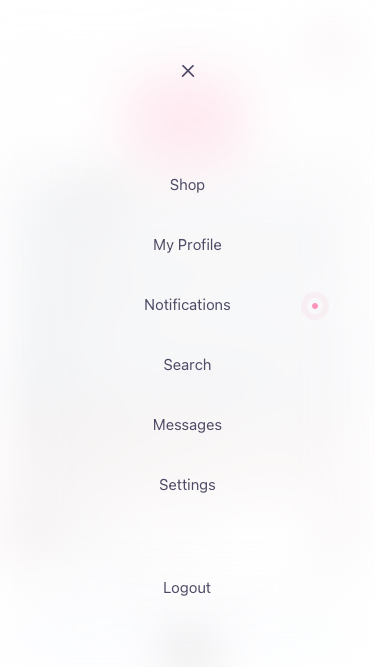
Text in this UI design:
Shop
My Profile
Notifications
Search
Messages
Settings
Logout